Question: Display text in vertical align top with label in bootstrap table cell the label text should be displayed in wrap
'''
<td>
<span>16/12/2018 00:00:00</span>
<p class="label label-danger" style="width:100px;line-height:normal;word-wrap:break-word;white-space: normal;">Some long text here like abcd smnopqurst xyz</p>
</td>
'''

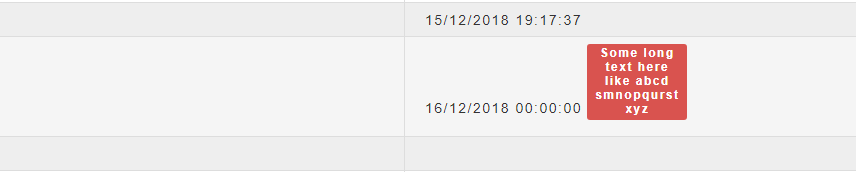
Answer: 'label label-danger' not available in bootstrap 4, use instead of 'badge badge-danger'
'td' by default 'vertical-align' is a 'baseline', so set 'vertical-align' 'top'
Add class 'badge badge-danger mb-0' for 'P'
'''
<td>
<span>16/12/2018 00:00:00</span>
<p class="badge badge-danger mb-0" style="width:100px;line-height:normal;word-wrap:break-word;white-space: normal;">Some long text here like abcd smnopqurst xyz</p>
</td>
'''
<URL>
CSS
'''
td{
vertical-align:top;
}
td p.badge{
vertical-align:top;
display:inline-block;
}
'''